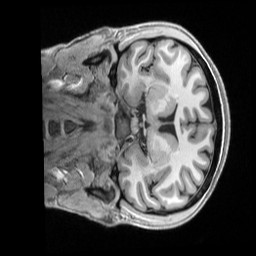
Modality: T1w
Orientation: coronal
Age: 32
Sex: female
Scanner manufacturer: siemens
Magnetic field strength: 3 T
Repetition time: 2.5 s
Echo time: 0.00296 s